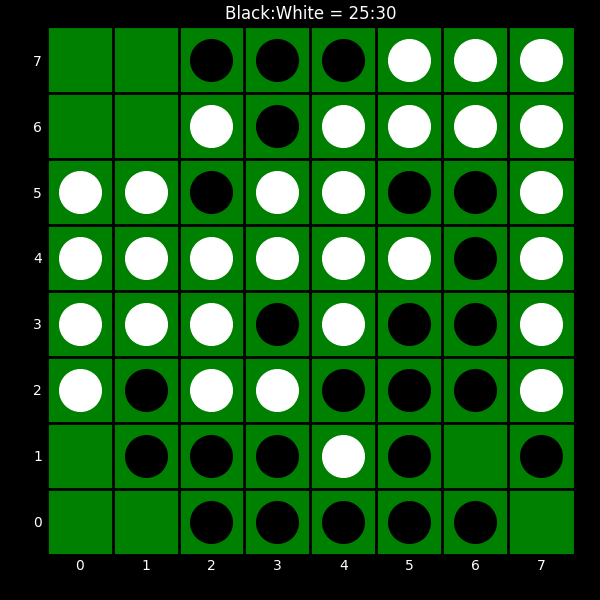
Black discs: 25
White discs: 30